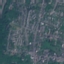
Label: Residential